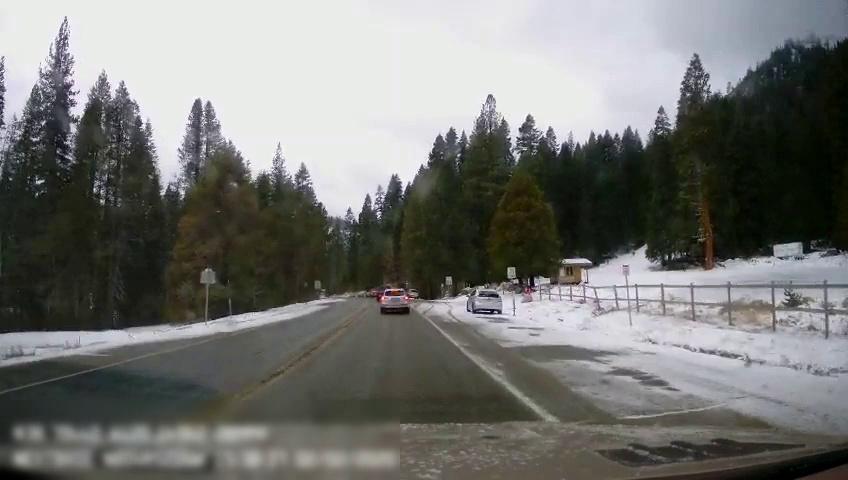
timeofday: Day
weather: Snowy
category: Drivable Space
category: Vehicles | Truck
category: Vehicles | SUV
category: Vehicles | Car
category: Vehicles | SUV
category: Lanes | Current Lane
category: Lanes | Opposite Lane
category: Lanes | Current Lane
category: Lanes | Opposite Lane
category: Traffic | Signs
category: Traffic | Signs